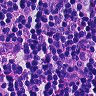
Metastatic tissue present: no